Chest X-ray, PA view. Patient: 53 years old, sex M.
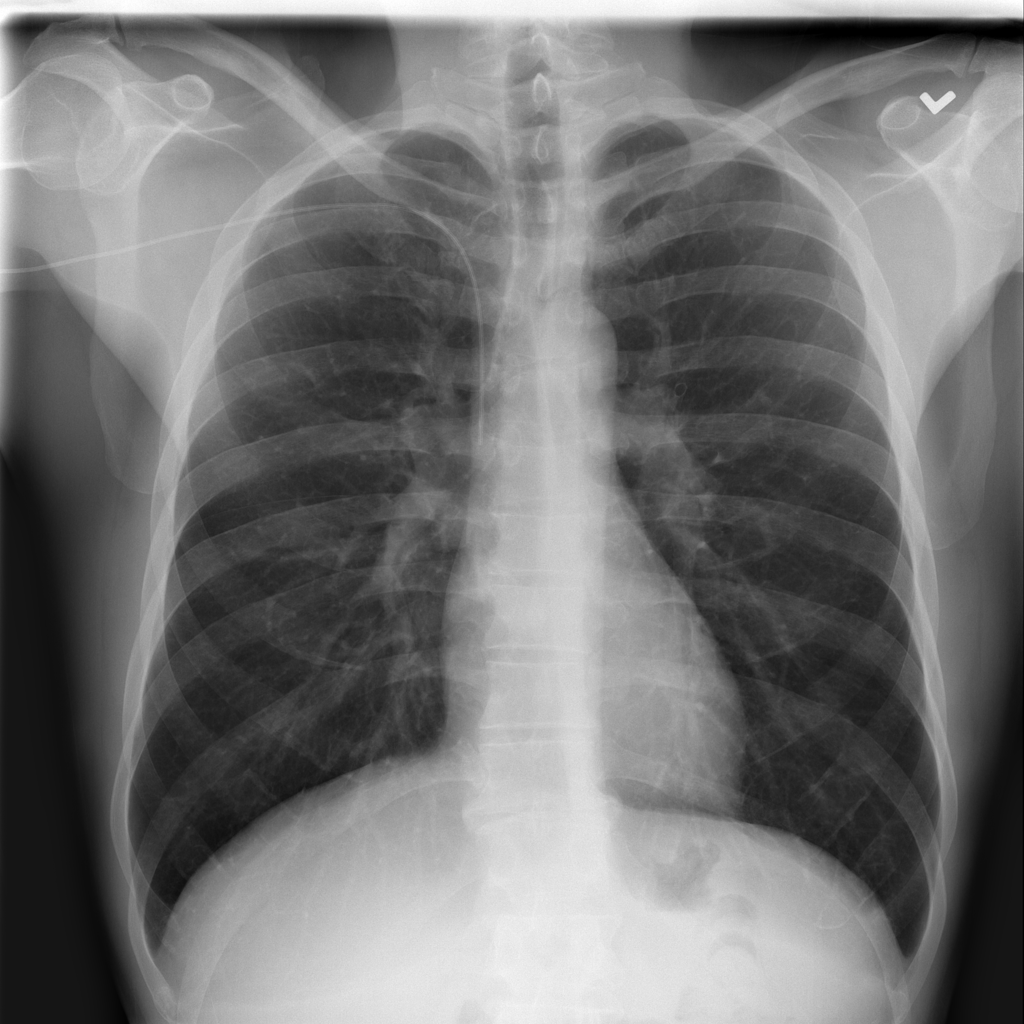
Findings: No Finding